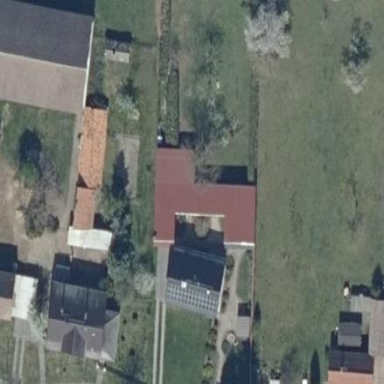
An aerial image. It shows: Flat-roofed building.